Question: I am currently creating a heatmap for some data where the values for each item (OTU) vary greatly, so I am using the 'scale="row"' option.
I assumed that this would utilise the same colour gradient for each row so the maximum colour would always be present (dark green), as would the minimum (white). However as you can see below some go from white, others from a light green, and go to a dark or darkish green.

Here is the code I have been using:
'''
library(gplots)
library(RColorBrewer)
data <-read.csv("Heatmap_data.csv", comment.char="#")
rnames <- data[,1] # assign labels in column 1 to "rnames"
mat_data <- data.matrix(data[,2:ncol(data)]) # transform column 2-5 into a matrix
rownames(mat_data) <- rnames # assign row names
my_palette <- colorRampPalette(c("white", "dark green"))(n = 1090)
heatmap(mat_data, Rowv=NA, Colv=NA, col = my_palette, scale="row", margins=c(23,15))
'''
Many of the values which are off-white are actually 0s as you can see in the data here:
'''
MB.11 MB.8 MB.7 MB.12 MB.9 MB.10 MB.4 MB.6 MB.5 MB.3 MB.2 MB.1 K2295 K229456 K2299 K2297 K2298 K2293 K2294 K2292 K2290 K2291
OTU_43 23.<PHONE> 4.<PHONE> 6 18.<PHONE> 3.<PHONE> 5.<PHONE> 71.853471596 24.<PHONE> 12.<PHONE> 13.<PHONE> 46.<PHONE> 21.<PHONE> 38.<PHONE> 7.723156853 55.<PHONE> 6.<PHONE> 72.<PHONE> 74.<PHONE> 46.<PHONE> 87.<PHONE> 23.<PHONE> 33.<PHONE>
OTU_48 27.<PHONE> 36.<PHONE> 9 55.<PHONE> 9.<PHONE> 8.<PHONE> 108.<PHONE> 25.<PHONE> 23.<PHONE> 10.<PHONE> 42.<PHONE> 4.<PHONE> 3.<PHONE> 3.<PHONE> 69.<PHONE> 0 3.<PHONE> 26.<PHONE> 124.<PHONE> 355.<PHONE> 38.<PHONE> 63.<PHONE>
OTU_162 8.<PHONE> 11.<PHONE> 2 8.<PHONE> 2.<PHONE> 3.<PHONE> 35.<PHONE> 19.<PHONE> 12.<PHONE> 16.<PHONE> 57.<PHONE> 31.<PHONE> 4.367744794 3.<PHONE> 6.<PHONE> 3.<PHONE> 12.<PHONE> 29.<PHONE> 11.<PHONE> 35.<PHONE> 47.<PHONE> 45.<PHONE>
OTU_64 16.<PHONE> 0 36 35.<PHONE> <PHONE> 5.<PHONE> 3.<PHONE> 0 <PHONE> 0 24.<PHONE> 0 <PHONE> 0 0 0 0 0 0 3.<PHONE> 0 2.<PHONE>
OTU_60 0 61.<PHONE> 23 0 42.<PHONE> 0 0 0 8.752293578 7.<PHONE> 3.<PHONE> 11.<PHONE> 21.<PHONE> 13.<PHONE> 8.<PHONE> 0 22.<PHONE> 0 3.<PHONE> 14.<PHONE> 8.<PHONE> 3.<PHONE>
OTU_116 136.<PHONE> 8.<PHONE> 15 30.<PHONE> 23.<PHONE> 103.<PHONE> 0 0 0 0 0 0 31.<PHONE> 8.<PHONE> 28.586996337 28.<PHONE> 49.83507109 0 0 0 0 0
OTU_86 7.477893368 26.<PHONE> 1 2.<PHONE> 21.<PHONE> 16.<PHONE> 2.<PHONE> 0.653670181 0 0 13.<PHONE> 0 0 0 <PHONE> 0 0 0 0 2.<PHONE> <PHONE> <PHONE>
OTU_534 134.<PHONE> 0 15 0 26.<PHONE> 180.<PHONE> 0 0 0 0 0 0 0 0 0 0 0 0 0 0 0 0
OTU_75 81.<PHONE> 0 6 0 12.<PHONE> 121.<PHONE> 0 0 0 0 0 0 0 0 0 0 0 0 0 0 0 0
OTU_176 26.<PHONE> 0 0 19.461628295 26.<PHONE> 9.423414305 0 0 0 0 0 0 0 0 0 0 0 0 0 0 0 7.<PHONE>
'''
Any help would be greatly appreciated!
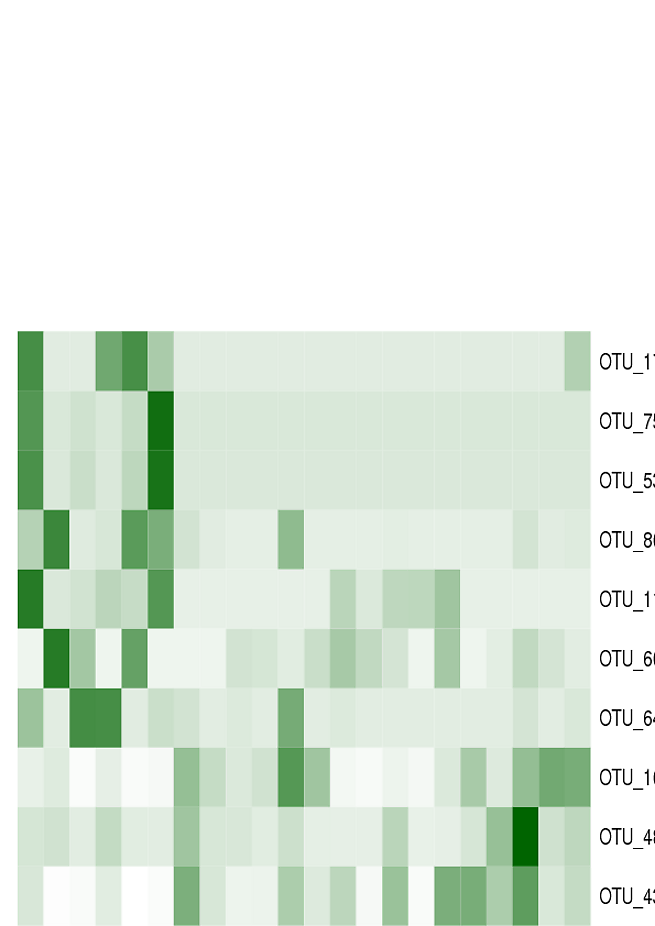
Answer: You scale the color for each row separately. The
'''
heatmap(log(mat_data+1), Rowv=NA, Colv=NA, col = my_palette, scale="none", margins=c(23,15))
'''
should do the job.
The 'scale="none"' suppresses any scaling and 'log(mat_data+1)' shrinks the range to more suitable values.